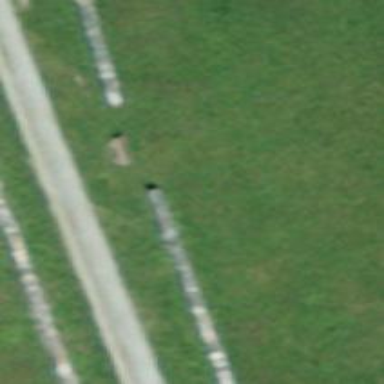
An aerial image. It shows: Bench for seating.